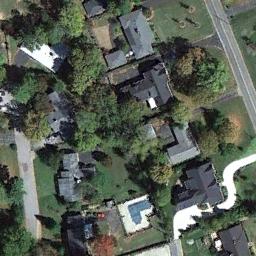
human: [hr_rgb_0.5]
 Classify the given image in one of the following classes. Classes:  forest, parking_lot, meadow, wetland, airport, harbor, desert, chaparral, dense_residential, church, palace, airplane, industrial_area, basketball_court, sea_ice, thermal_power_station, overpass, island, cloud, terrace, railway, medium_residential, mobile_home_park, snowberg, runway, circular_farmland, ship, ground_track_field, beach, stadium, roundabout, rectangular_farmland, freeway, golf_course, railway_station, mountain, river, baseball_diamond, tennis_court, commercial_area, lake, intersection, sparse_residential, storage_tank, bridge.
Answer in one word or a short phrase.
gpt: medium_residential